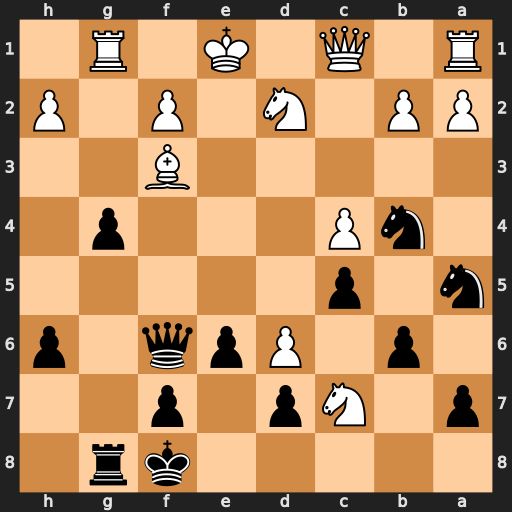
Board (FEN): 5kr1/p1Np1p2/1p1Ppq1p/n1p5/1nP3p1/5B2/PP1N1P1P/R1Q1K1R1
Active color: b
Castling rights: Q
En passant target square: -
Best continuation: Nd3+ Kd1 Nxc1